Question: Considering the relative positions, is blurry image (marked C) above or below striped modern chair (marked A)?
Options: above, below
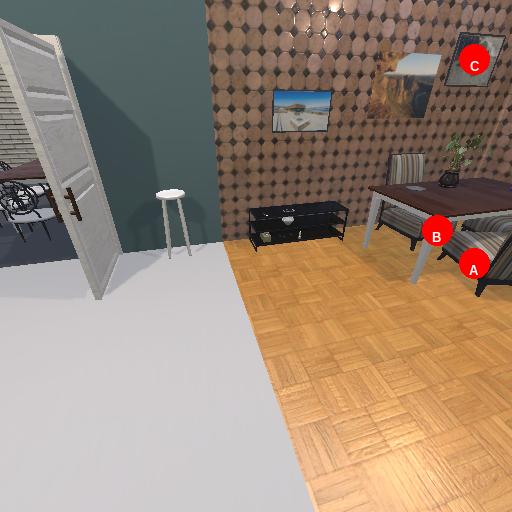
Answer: above